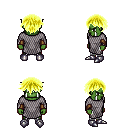
a pixel art fantasy rpg character, male body template, orc, green skin, chain mail, white pants, gold short bangs hairstyle, leather bracers, metal boots, four views (front, back, left, right), 2x2 character sprite sheet, small pixel art, hard edges, no anti-aliasing